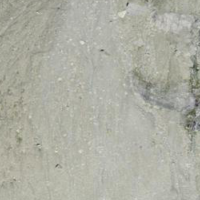
EUNIS habitat code: 48
Species observed at this site:
Achillea nana